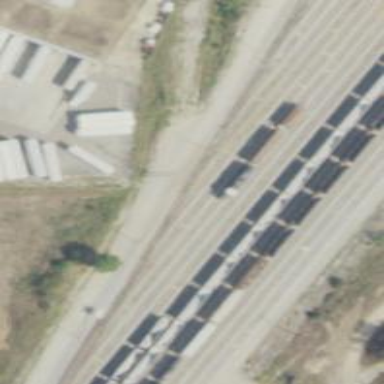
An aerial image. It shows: Rail spur service.